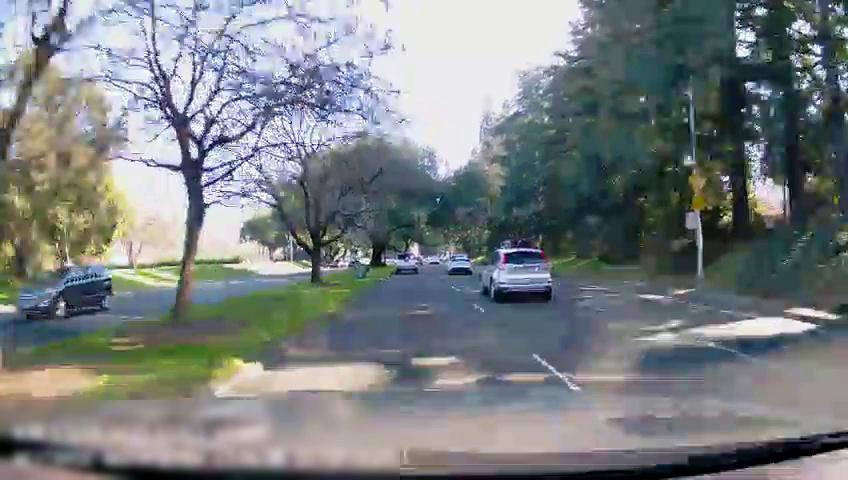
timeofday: Day
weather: Sunny
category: Drivable Space
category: Drivable Space
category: Vehicles | SUV
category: Vehicles | Truck
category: Vehicles | SUV
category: Vehicles | Car
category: Vehicles | Car
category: Lanes | Current Lane
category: Lanes | Current Lane